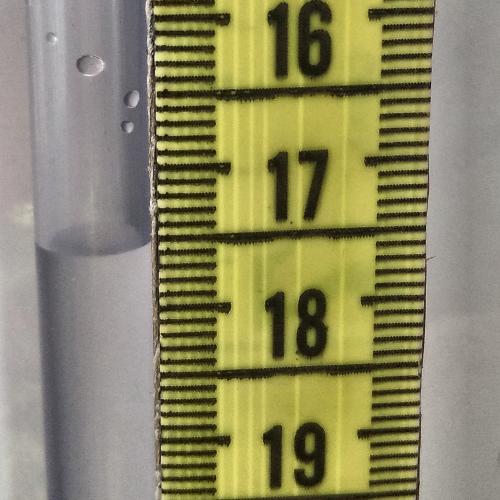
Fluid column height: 17.5 cm